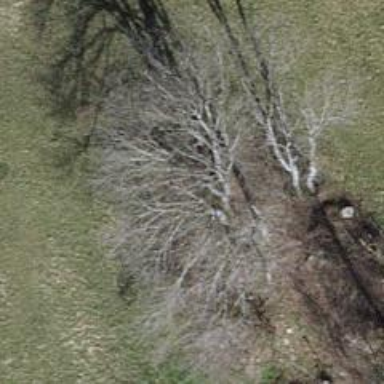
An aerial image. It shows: Row of trees in natural setting.